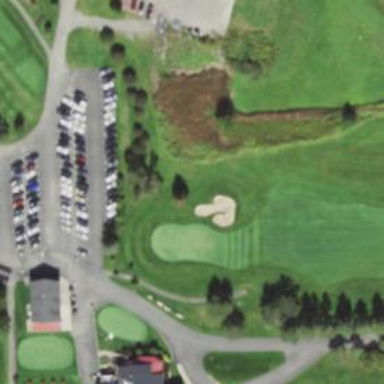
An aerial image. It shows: Golf hole.